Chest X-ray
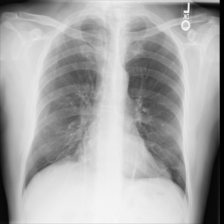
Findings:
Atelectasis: positive
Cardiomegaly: negative
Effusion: negative
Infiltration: negative
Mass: negative
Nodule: positive
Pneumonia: negative
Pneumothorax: negative
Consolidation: negative
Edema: negative
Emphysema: negative
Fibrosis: negative
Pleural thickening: negative
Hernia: negative